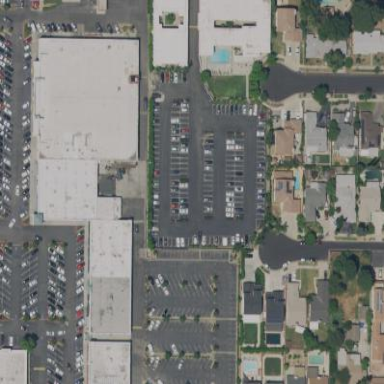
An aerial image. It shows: Commercial area.